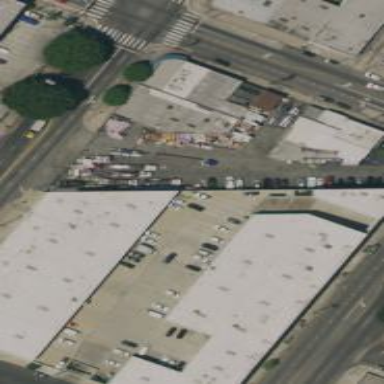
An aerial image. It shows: Warehouse.